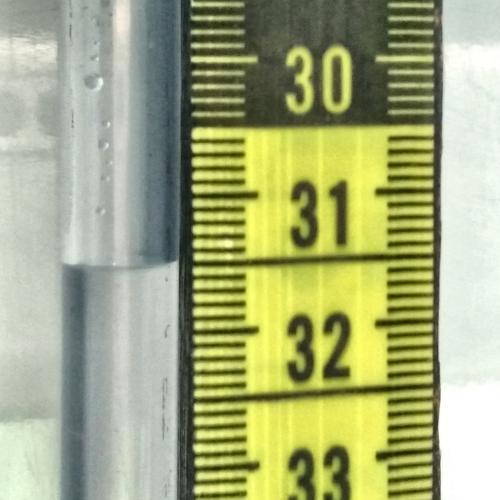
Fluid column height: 31.5 cm